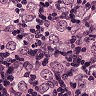
Metastatic tissue present: yes